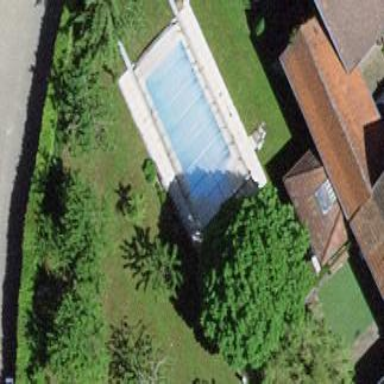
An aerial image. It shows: Swimming pool located in leisure land.